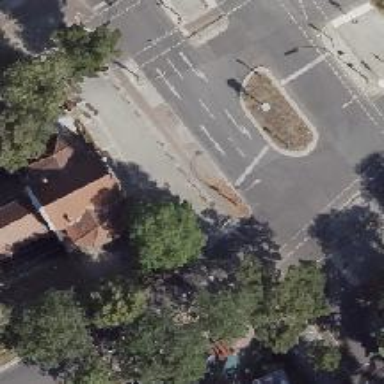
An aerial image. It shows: Tertiary road with asphalt surface and cycle track on the right side.